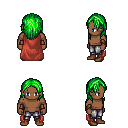
a pixel art fantasy rpg character, male body template, human, dark skin, maroon cape, metal pants, green long hairstyle, cloth bracers, brown shoes, four views (front, back, left, right), 2x2 character sprite sheet, small pixel art, hard edges, no anti-aliasing